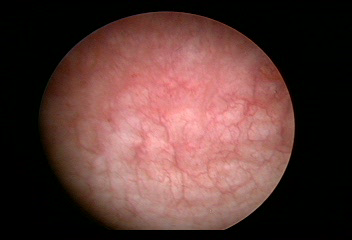
Modality: WLC
Class: Normal mucosa
Bladder cancer association: No